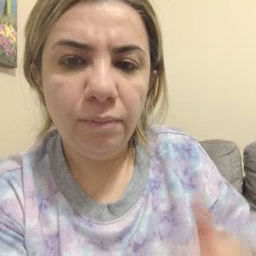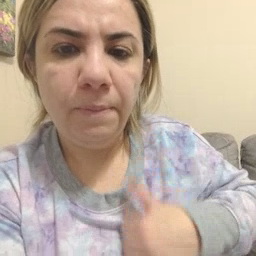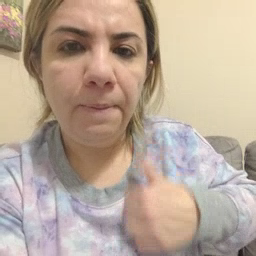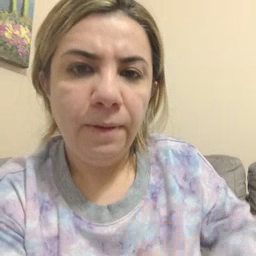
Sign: bath